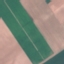
Land use / land cover class: AnnualCrop